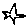
Label: star